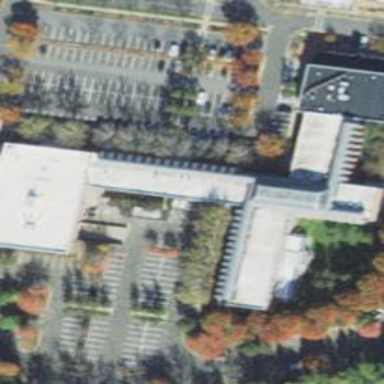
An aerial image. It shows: Parking space is available.